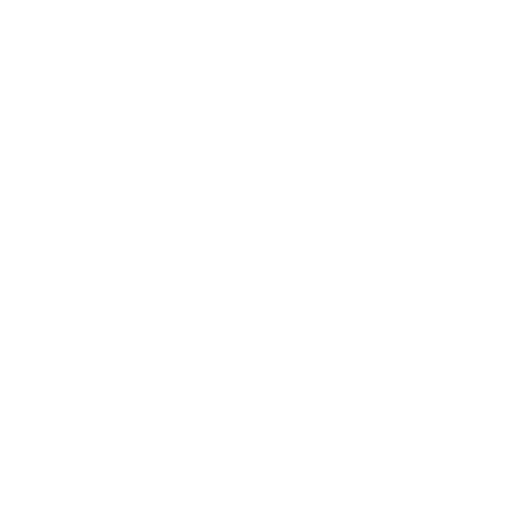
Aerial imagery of mountain in Nevada named Massachusetts Mountain containing only shrub